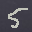
Label: 5